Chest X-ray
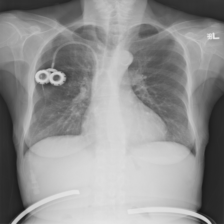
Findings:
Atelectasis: negative
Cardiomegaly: negative
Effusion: positive
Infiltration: negative
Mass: negative
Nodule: negative
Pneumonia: negative
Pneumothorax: negative
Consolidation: negative
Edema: negative
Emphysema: negative
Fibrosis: negative
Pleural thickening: negative
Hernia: negative